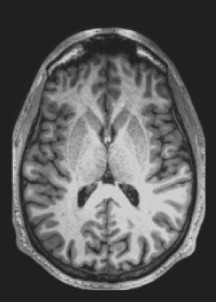
Label: notumor